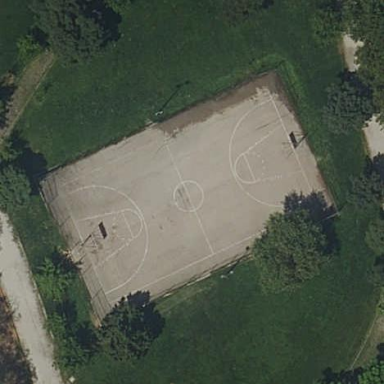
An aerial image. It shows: Basketball court located in leisure land pitch.